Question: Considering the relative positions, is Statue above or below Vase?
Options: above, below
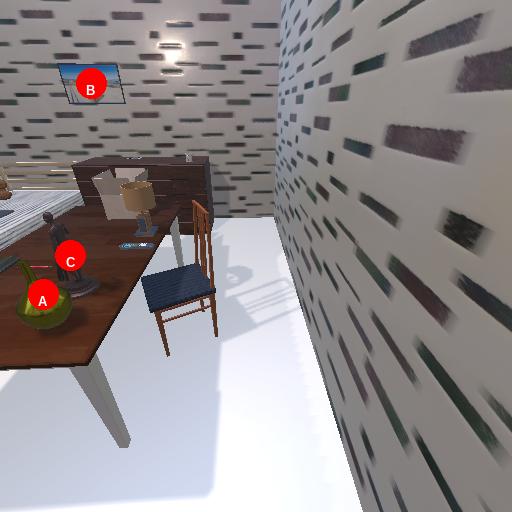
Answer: above